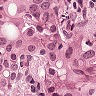
Metastatic tissue present: yes